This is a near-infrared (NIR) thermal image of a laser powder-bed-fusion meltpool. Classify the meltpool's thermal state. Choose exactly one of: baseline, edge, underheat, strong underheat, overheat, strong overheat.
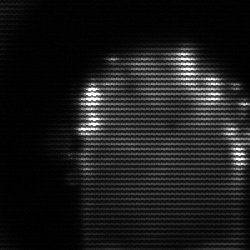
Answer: baseline